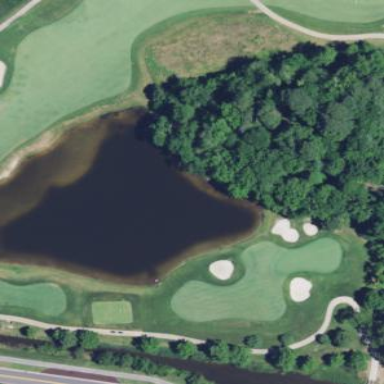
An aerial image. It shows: Scenic view of water hazard on golf course. The natural water feature adds beauty to the landscape.